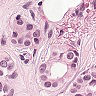
Metastatic tissue present: yes